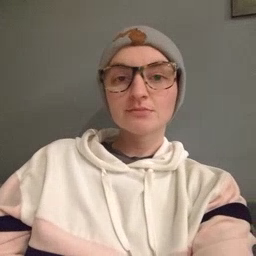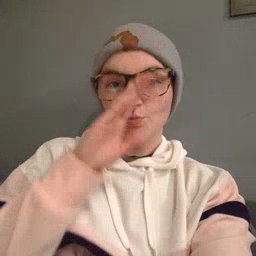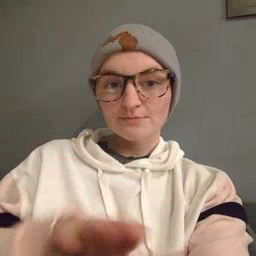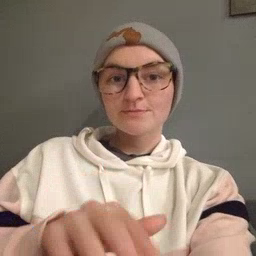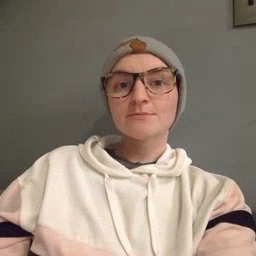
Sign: elephant